Question: This question was asked to me in an interview:

lets say we have above binary tree,how can i produce an output like below
'''
2 7 5 2 6 9 5 11 4
'''
i answered like may be we can have a level count variable and print all the elements sequentially by checking the level count variable of each node.
probably i was wrong.
can anybody give anyidea as to how we can achieve that?
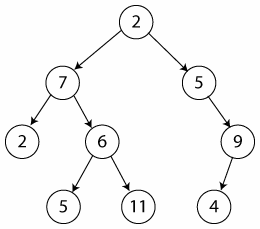
Answer: You need to do a breadth first traversal of the tree. <URL> it is described as follows:
> > Breadth-first traversal: Depth-first
is not the only way to go through the
elements of a tree. Another way is to
go through them level-by-level.For example, each element exists at a
certain level (or depth) in the tree:
'''
tree
----
j <-- level 0
/ f k <-- level 1
/ \ a h z <-- level 2
d <-- level 3
'''
> people like to number things starting
with 0.)So, if we want to visit the elements
level-by-level (and left-to-right, as
usual), we would start at level 0 with
j, then go to level 1 for f and k,
then go to level 2 for a, h and z, and
finally go to level 3 for d.This level-by-level traversal is
called a breadth-first traversal
because we explore the breadth, i.e.,
full width of the tree at a given
level, before going deeper.